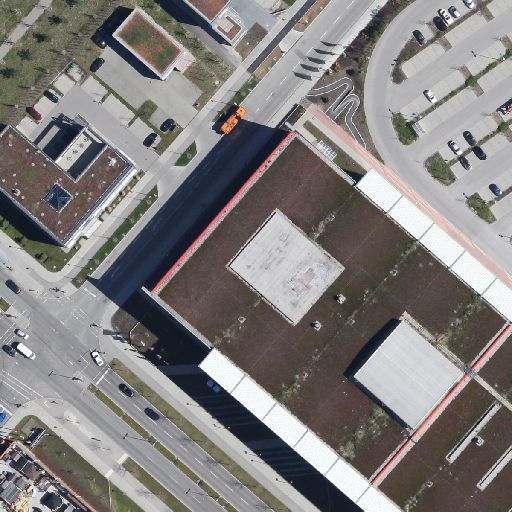
Referring expression: bikeway along with tree